Question:
Hi everyone i'm trying to create a "flowchart" like final stage table football using flutter but i don't know which widget i should use for that. Here is what i'm trying to achieve.
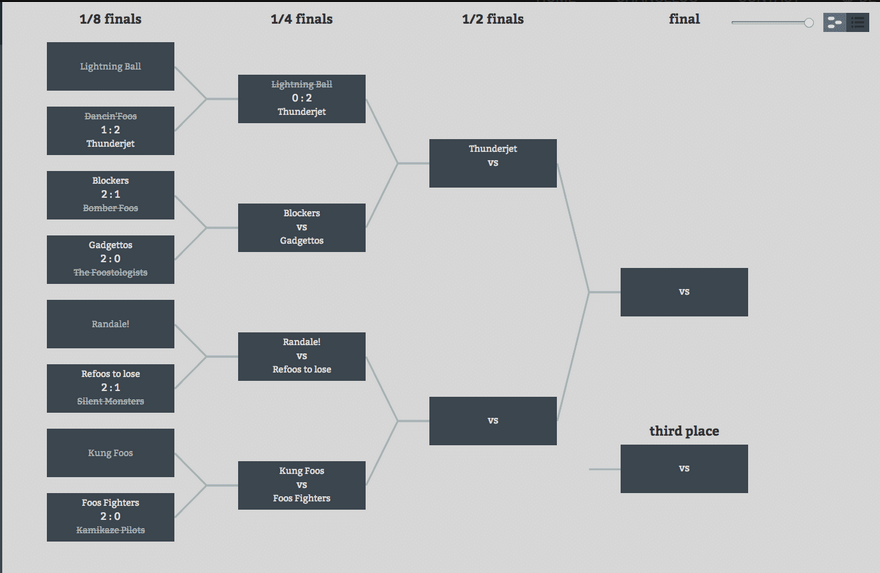
Answer: There is no "final stage table football"-'Widget' in Flutter. However, Flutter is great for creating your own widgets.
If you are completely new to Flutter, you should probably start <URL>.
If you already know how to interact with widgets, then you might want to take a look at the <URL>, which is the way to draw custom shapes, like the lines in your screenshot.
As you might want to composite 'Container''s (with the necessary text children) for your boxes together with these lines, you could combine them using a 'Stack' widget.